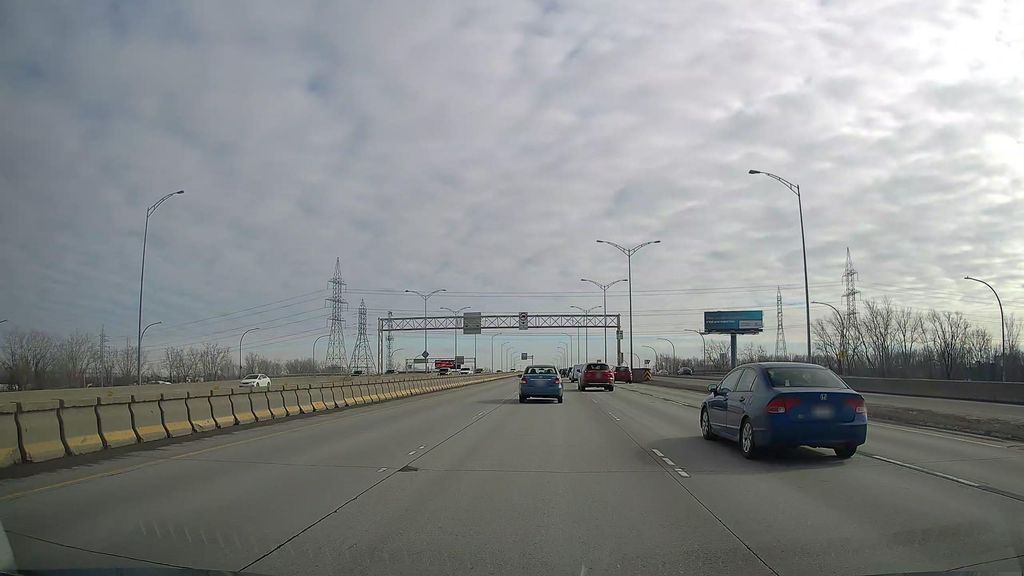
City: montreal